RGB frame:
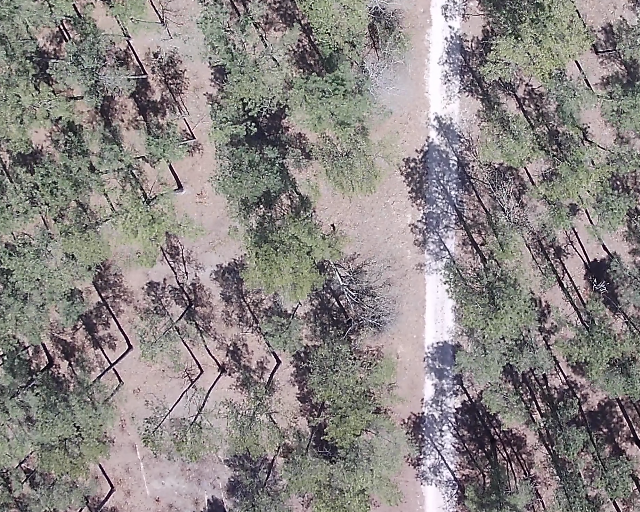
Thermal frame:
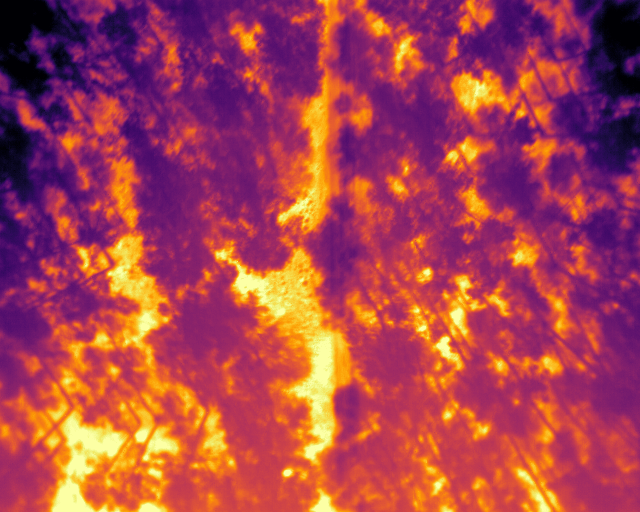
Captured: 2026-02-27 02:38:32
Pixels at or above 80 °C: 0 (fraction of frame: 0)